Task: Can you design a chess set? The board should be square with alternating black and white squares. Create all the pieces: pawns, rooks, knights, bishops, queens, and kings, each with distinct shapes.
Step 5248:
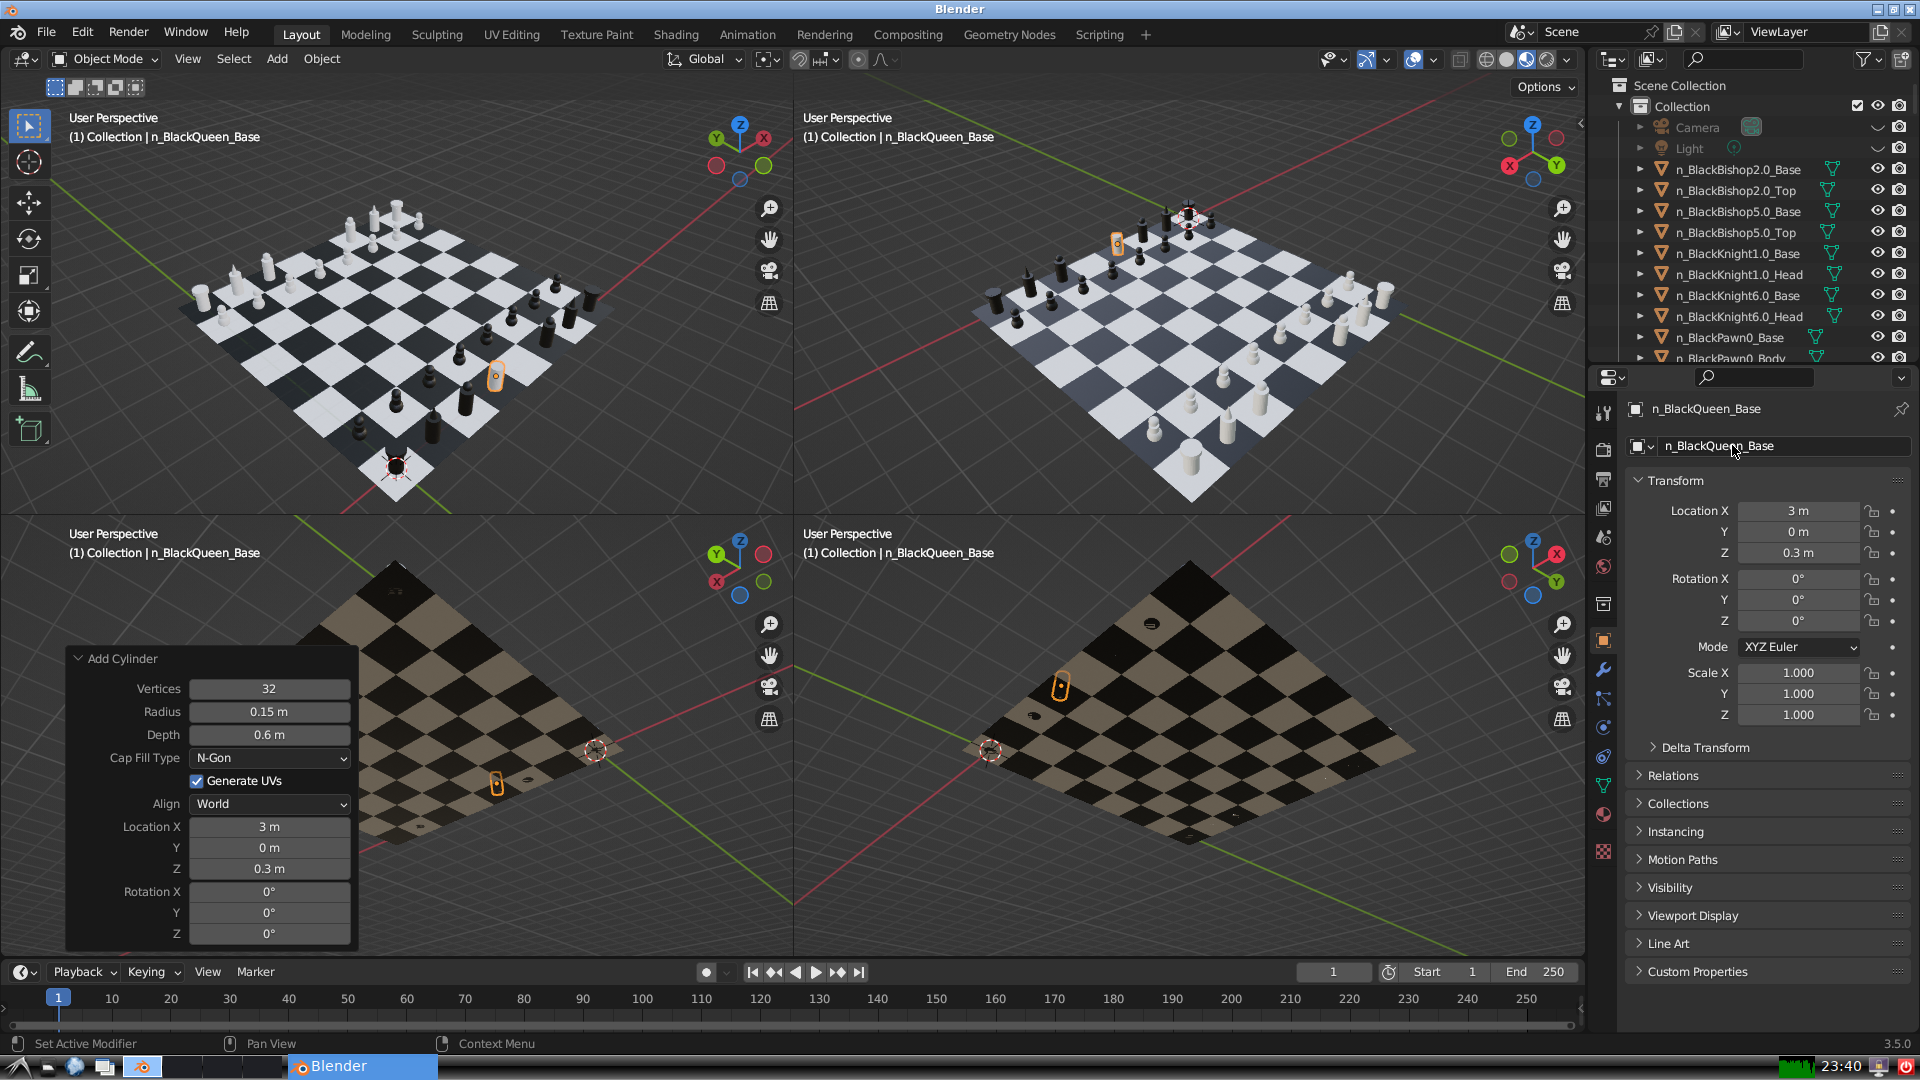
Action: {"mouse_move": [1603, 815]}